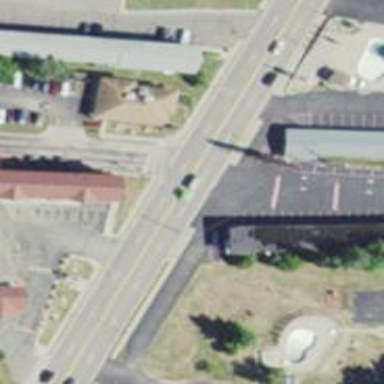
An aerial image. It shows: Road with stop sign.